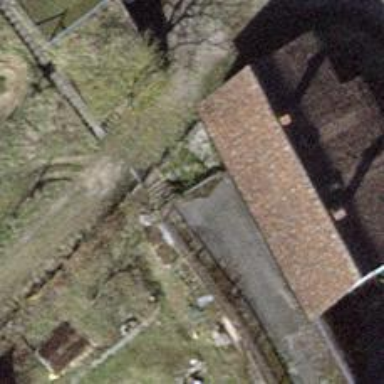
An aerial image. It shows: Set of concrete steps.